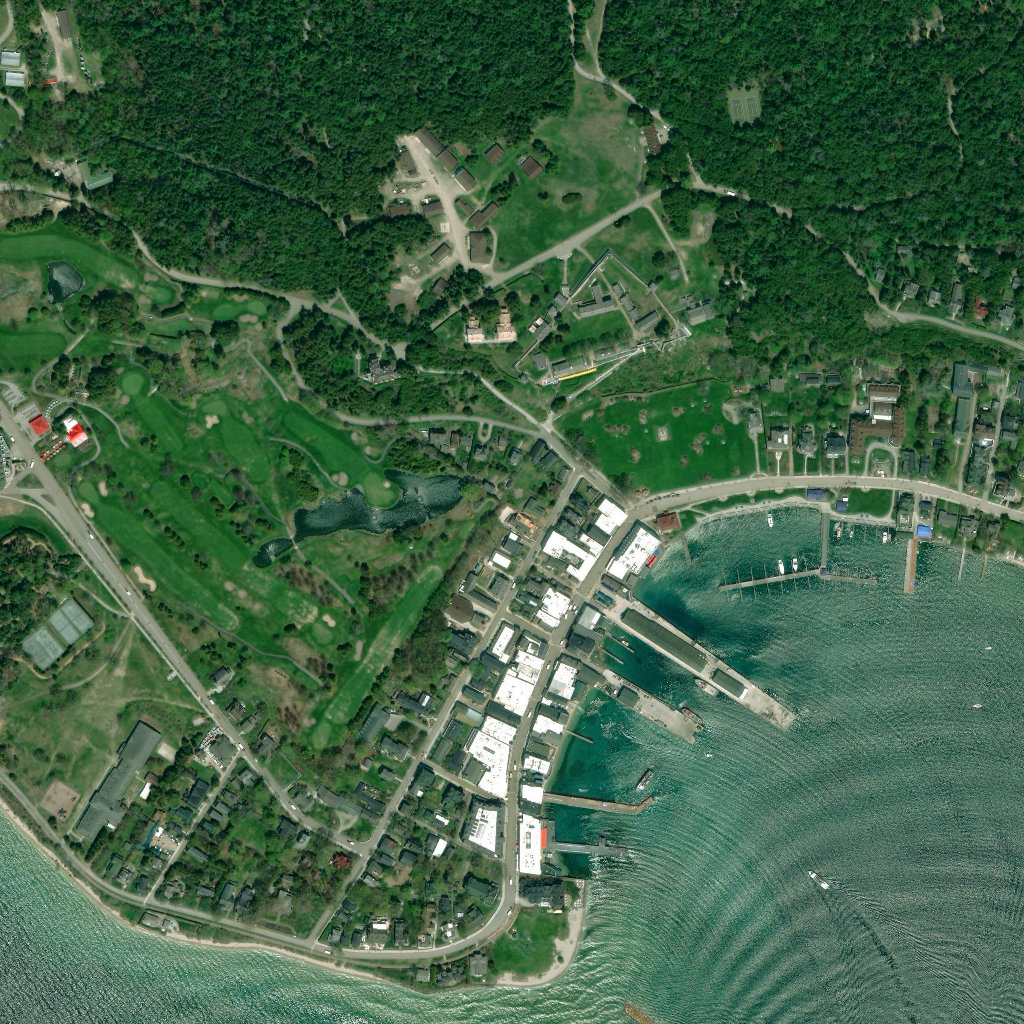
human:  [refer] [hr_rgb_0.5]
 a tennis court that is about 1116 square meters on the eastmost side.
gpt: <box>[[71, 8, 74, 12, 0]]</box>

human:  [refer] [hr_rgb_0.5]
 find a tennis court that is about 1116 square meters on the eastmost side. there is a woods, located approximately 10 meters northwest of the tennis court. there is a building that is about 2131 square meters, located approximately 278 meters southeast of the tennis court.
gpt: <box>[[71, 8, 74, 12, 0]]</box>